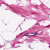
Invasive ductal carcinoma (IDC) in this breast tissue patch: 0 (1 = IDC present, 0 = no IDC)